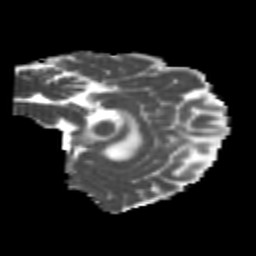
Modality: MD
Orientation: sagittal
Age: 24
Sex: female
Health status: healthy
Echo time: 0.074 s